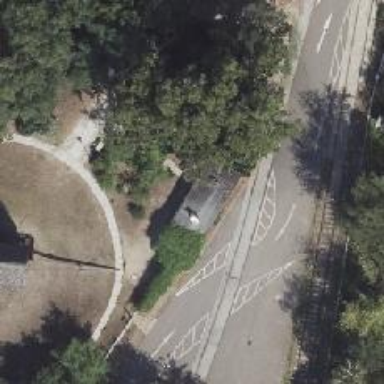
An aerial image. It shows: Footway along the road.